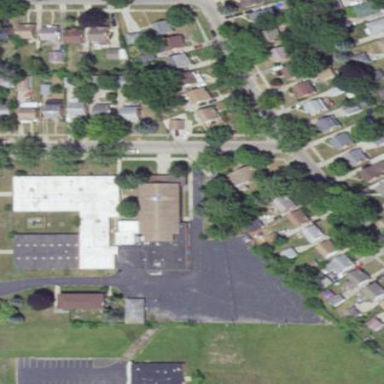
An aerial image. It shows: School.